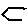
Label: hexagon